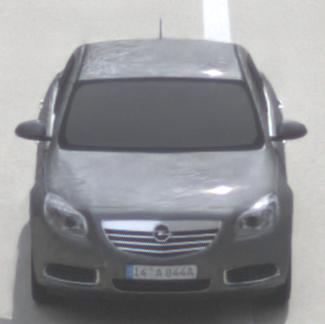
Make: Opel
Model: Insignia 1.6
Detailed model: Insignia (A) Notch Back
Model produced from: 2008/11
Model produced until: 2008/12
Doors: 4
Color: gray
Road condition: dry road
Daytime: morning or afternoon
Contrast: low contrast